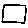
Label: square